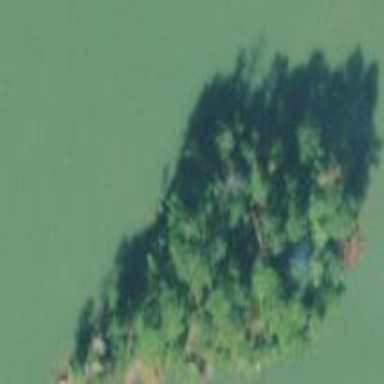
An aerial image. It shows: Islet.